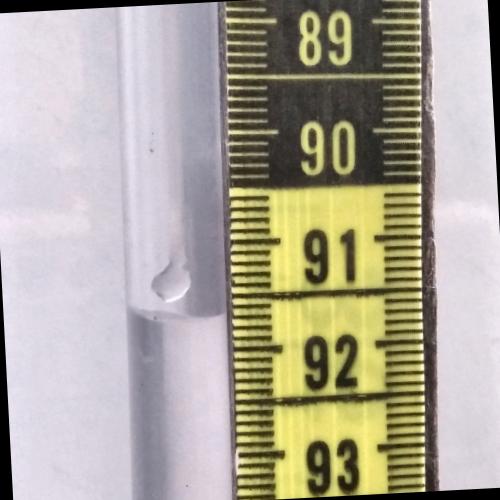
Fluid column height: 91.7 cm